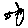
Label: star